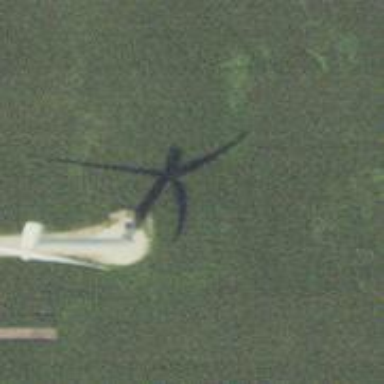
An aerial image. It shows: Wind generator powered by horizontal-axis wind turbine.